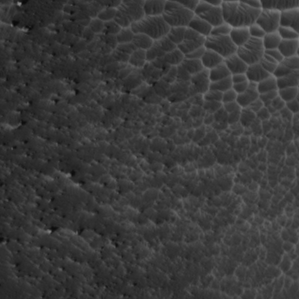
Label: non_frost